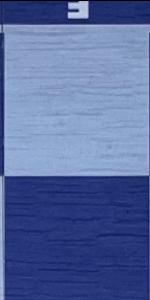
Label: Empty